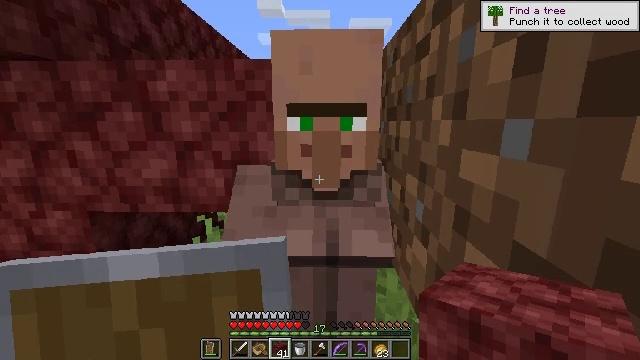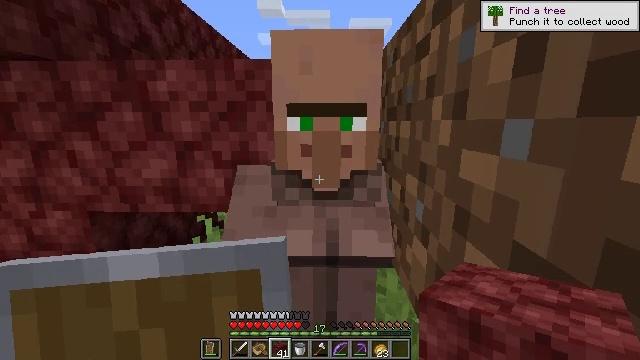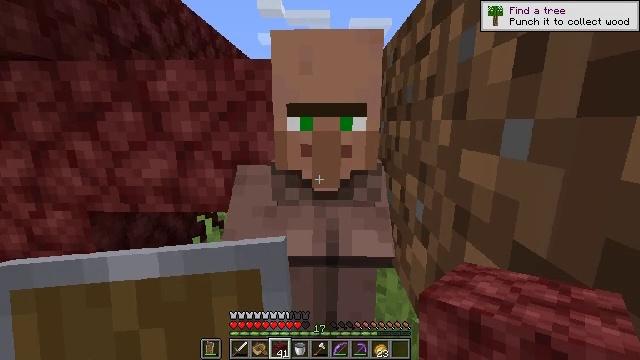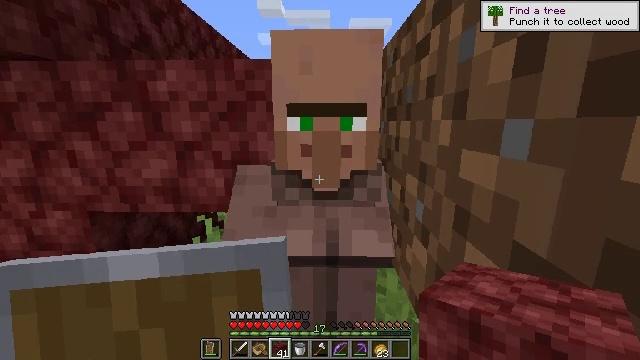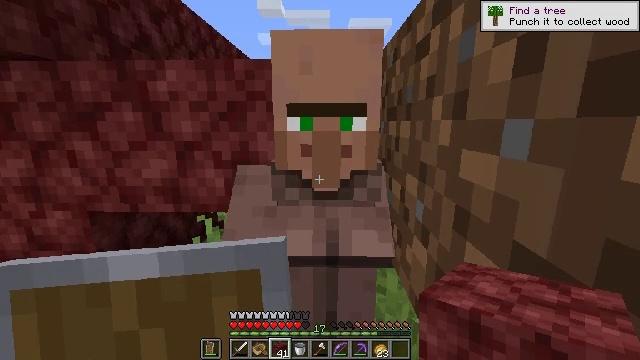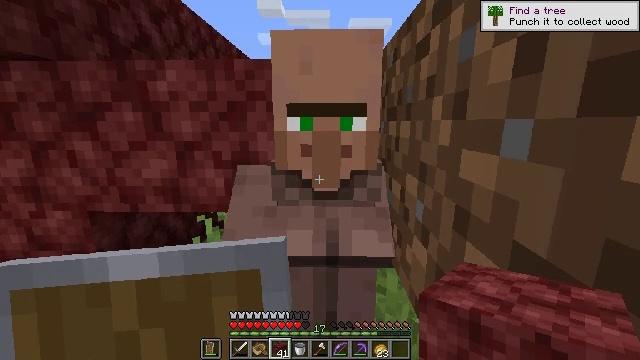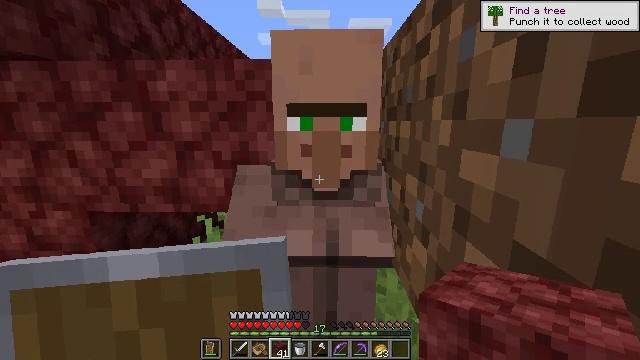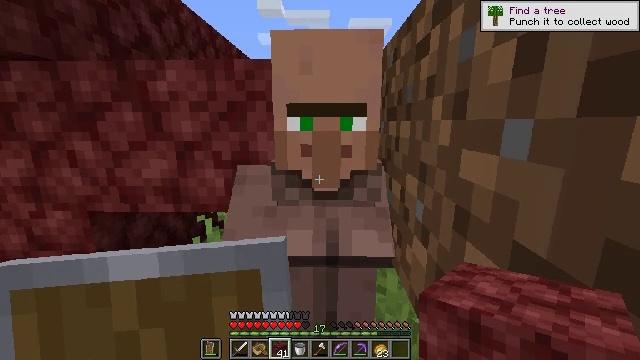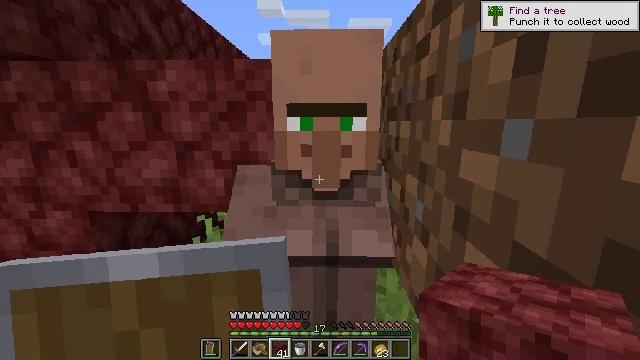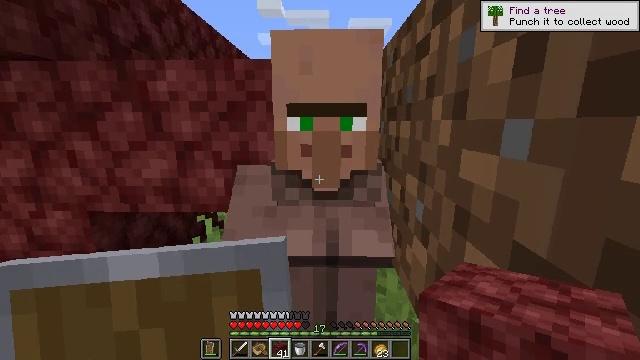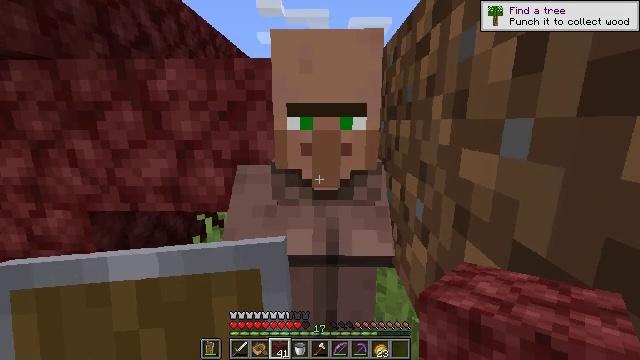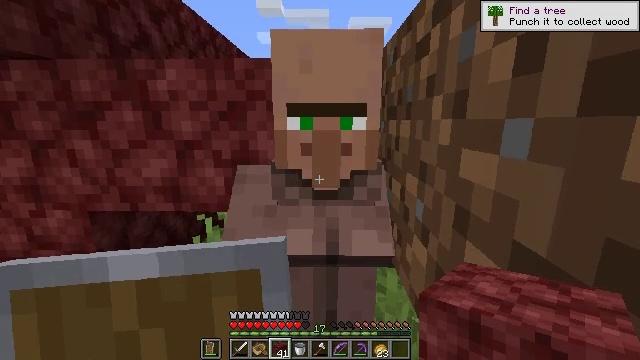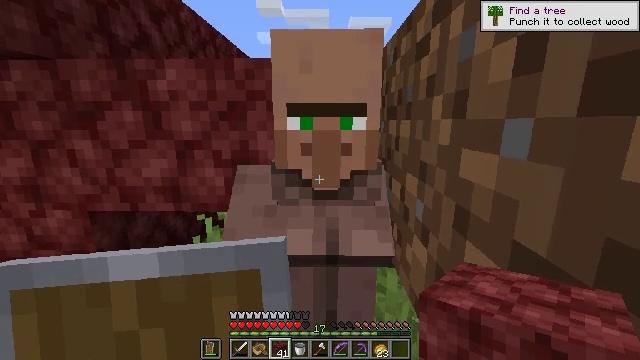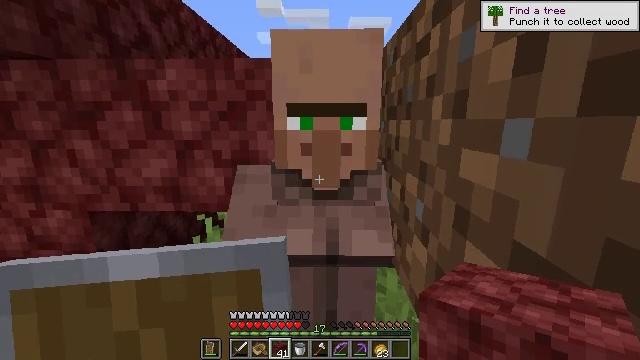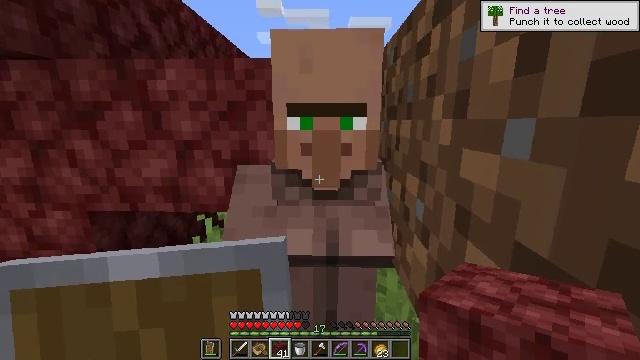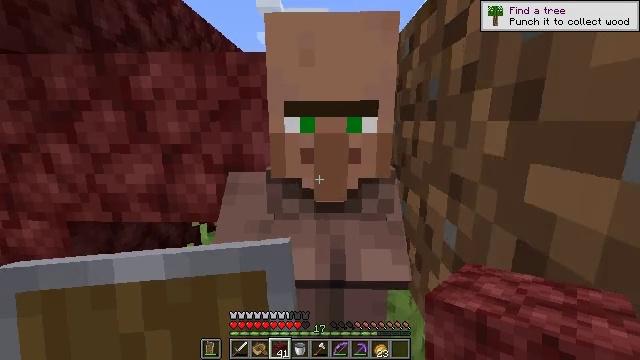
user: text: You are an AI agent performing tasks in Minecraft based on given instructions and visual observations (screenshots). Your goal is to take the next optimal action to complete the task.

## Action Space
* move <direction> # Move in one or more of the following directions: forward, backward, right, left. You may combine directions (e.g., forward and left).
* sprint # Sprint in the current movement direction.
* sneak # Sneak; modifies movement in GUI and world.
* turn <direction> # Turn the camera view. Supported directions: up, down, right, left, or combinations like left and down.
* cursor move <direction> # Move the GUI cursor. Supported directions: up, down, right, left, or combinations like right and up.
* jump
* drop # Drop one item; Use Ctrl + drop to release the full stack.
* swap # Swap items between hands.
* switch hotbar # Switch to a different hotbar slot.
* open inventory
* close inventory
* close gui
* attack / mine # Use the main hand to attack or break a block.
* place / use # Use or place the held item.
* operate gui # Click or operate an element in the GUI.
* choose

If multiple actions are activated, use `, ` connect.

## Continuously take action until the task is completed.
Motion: motion action
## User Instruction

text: Gather grass by holding the left mouse button.
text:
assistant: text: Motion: no_op
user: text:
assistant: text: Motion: no_op
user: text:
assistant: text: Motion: no_op
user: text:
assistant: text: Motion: no_op
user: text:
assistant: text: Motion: no_op
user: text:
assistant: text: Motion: no_op
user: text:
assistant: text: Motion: no_op
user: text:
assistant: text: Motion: no_op
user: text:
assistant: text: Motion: no_op
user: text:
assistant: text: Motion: no_op
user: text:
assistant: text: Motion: no_op
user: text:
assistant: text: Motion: no_op
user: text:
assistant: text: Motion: no_op
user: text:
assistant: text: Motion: move forward
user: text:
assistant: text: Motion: move forward and move right
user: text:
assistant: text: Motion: move forward and move right
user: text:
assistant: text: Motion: move forward and move right
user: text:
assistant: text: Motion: move forward and move right
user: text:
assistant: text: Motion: move forward and move right, turn left
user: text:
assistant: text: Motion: move forward and move right, turn left
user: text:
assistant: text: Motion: move forward and move right
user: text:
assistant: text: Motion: move right, turn left
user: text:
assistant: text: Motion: turn left
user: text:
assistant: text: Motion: turn left
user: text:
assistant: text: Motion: turn left
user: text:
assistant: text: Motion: turn left
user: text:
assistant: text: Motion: move back and move right
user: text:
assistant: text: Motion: move back and move right
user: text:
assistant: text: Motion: move back and move right
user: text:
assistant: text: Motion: move back and move right